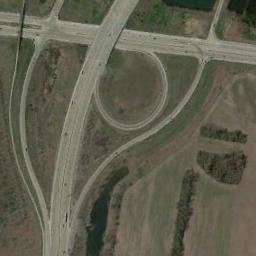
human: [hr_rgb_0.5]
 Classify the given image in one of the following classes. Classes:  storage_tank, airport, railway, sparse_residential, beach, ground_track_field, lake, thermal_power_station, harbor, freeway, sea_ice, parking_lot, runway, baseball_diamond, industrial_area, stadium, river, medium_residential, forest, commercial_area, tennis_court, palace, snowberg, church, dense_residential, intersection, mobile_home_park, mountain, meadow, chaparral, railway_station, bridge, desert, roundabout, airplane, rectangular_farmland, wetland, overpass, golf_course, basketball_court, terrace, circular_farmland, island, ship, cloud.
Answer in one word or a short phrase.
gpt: overpass